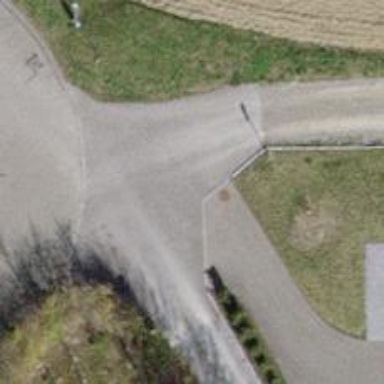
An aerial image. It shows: Asphalt road in residential area.